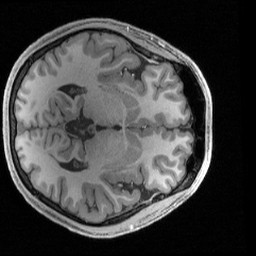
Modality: T1w
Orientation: axial
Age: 20
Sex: male
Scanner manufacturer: siemens
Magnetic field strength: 3 T
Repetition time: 2.4 s
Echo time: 0.00224 s